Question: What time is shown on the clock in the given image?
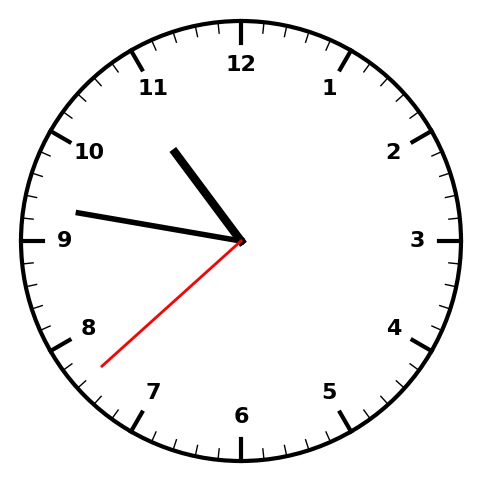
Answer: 10:46:38